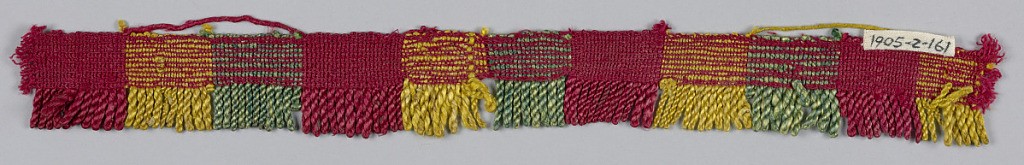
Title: Fringe
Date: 16th century
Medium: silk Technique: soumak weave
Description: Red, yellow and green fringe with a soumak heading. Skirt threads are looped and twisted to form stripes.